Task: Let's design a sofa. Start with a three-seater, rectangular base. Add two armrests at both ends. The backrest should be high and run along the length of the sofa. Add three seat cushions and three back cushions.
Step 56:
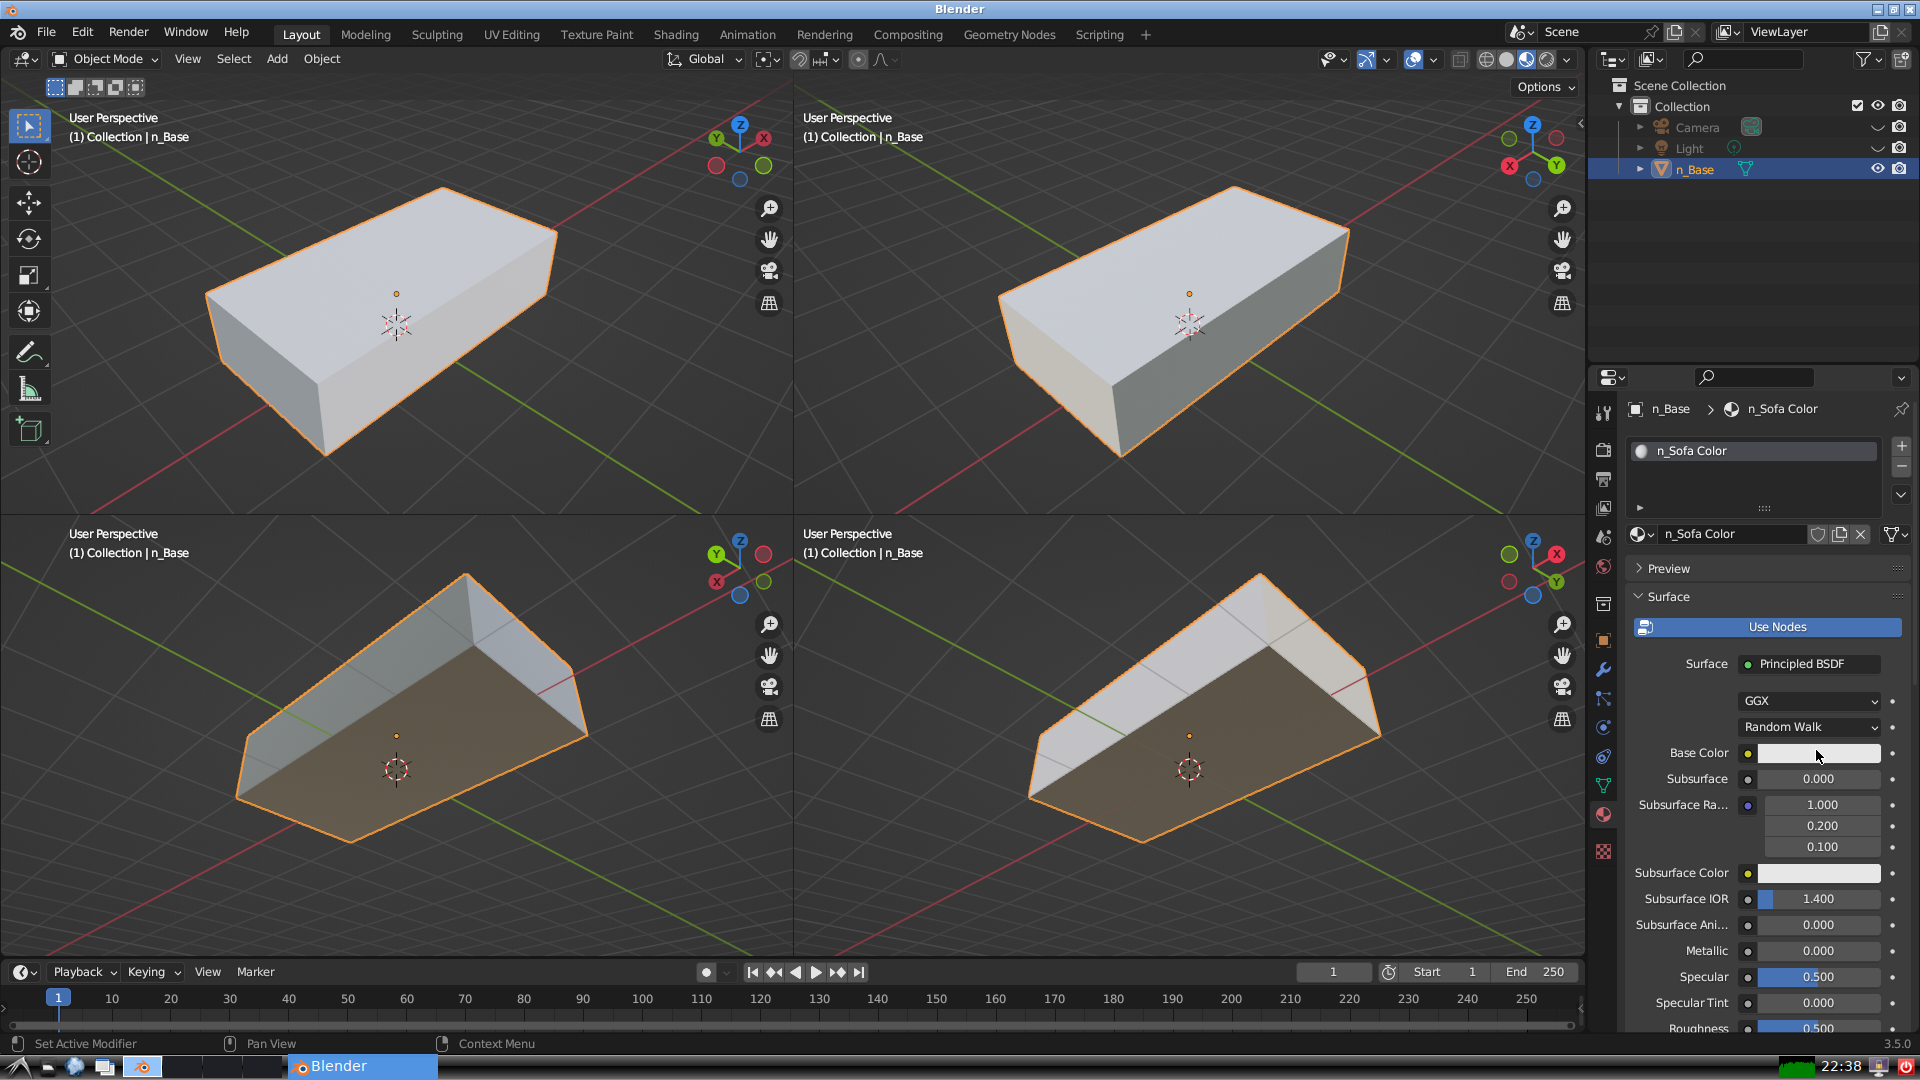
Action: click: no